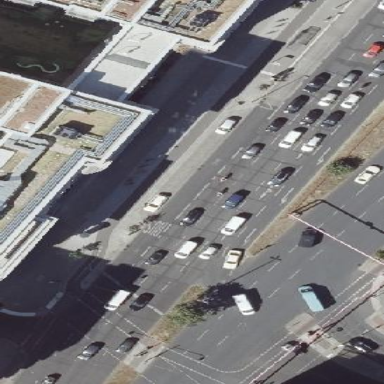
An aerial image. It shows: Parking available on the street side.